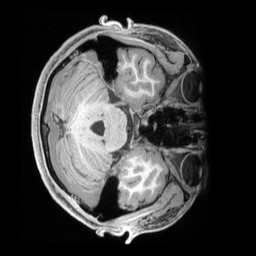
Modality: T1w
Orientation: axial
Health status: healthy
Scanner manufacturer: siemens
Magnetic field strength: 3 T
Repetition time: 2.4 s
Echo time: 0.00201 s